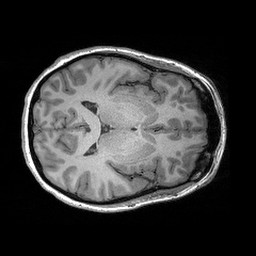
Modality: T1w
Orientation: axial
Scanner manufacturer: siemens
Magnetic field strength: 3 T
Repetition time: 2.3 s
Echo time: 0.00298 s